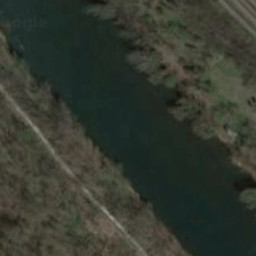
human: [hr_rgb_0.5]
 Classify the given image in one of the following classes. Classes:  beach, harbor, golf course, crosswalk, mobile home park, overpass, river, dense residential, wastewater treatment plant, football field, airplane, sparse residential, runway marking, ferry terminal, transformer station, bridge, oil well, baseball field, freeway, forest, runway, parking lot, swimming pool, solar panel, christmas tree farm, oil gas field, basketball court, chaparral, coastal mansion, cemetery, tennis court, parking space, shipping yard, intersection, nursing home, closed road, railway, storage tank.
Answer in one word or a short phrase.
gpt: river